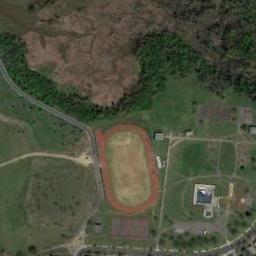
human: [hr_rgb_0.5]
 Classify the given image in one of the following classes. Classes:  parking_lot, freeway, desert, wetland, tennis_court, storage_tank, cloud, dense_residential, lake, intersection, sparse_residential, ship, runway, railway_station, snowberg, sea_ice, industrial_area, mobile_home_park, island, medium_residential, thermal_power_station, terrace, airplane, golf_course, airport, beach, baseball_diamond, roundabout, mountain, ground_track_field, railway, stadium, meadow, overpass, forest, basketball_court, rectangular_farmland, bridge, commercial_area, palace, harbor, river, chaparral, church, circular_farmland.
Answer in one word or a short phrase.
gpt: ground_track_field